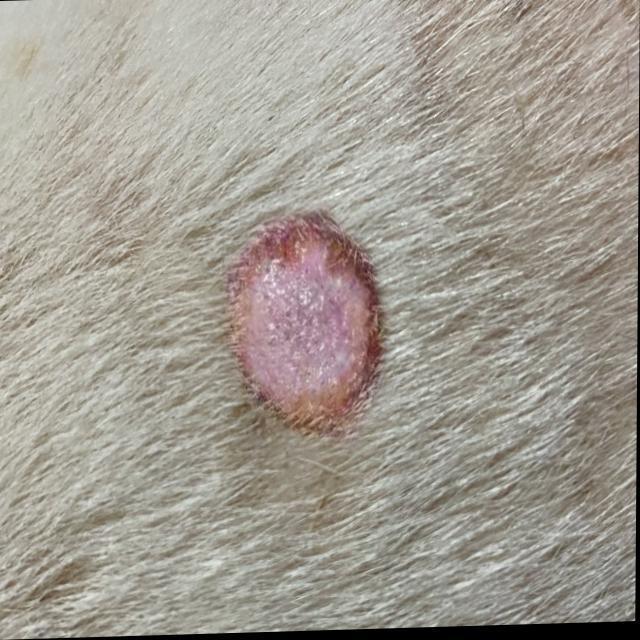
Canine ringworm (Dermatophytosis) — fungal infection caused by Microsporum or Trichophyton. Presents with circular alopecia, scaling, crusting, and broken hairs.